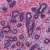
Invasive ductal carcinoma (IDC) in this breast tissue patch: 0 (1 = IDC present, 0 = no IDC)